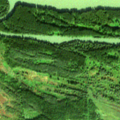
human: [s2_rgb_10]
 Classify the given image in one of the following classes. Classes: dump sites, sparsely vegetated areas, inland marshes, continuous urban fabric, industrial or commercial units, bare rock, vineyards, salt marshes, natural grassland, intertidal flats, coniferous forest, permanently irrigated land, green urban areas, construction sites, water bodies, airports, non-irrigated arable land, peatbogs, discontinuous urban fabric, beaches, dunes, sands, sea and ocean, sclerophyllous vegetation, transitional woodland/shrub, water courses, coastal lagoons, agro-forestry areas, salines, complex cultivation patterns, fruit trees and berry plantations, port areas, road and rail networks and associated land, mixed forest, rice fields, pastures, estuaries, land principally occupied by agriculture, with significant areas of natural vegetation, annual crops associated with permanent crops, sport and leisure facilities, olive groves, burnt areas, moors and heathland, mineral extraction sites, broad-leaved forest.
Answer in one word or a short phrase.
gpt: broad-leaved forest, transitional woodland/shrub, inland marshes, water courses